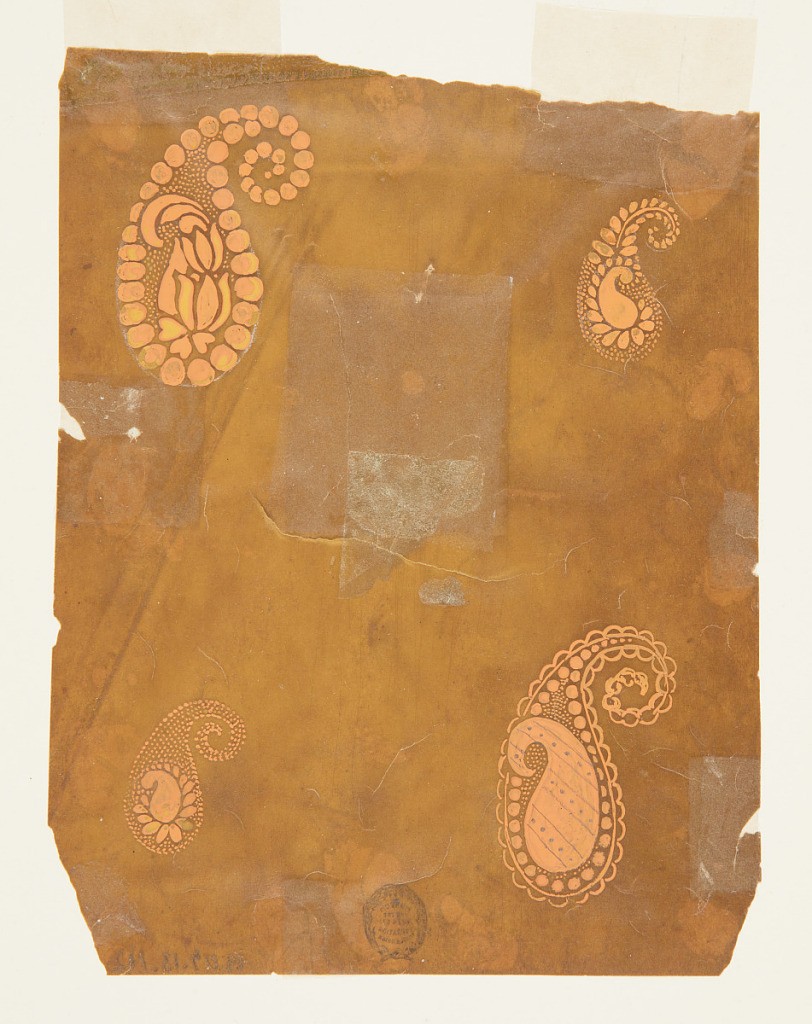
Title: Designs for Woven Paisley
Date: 1825–40
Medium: Brush and orange-pink, yellow gouache, graphite on brown oiled translucent paper
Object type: Drawing
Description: Designs for paisley (four woven Persian cones). At upper left, a small cone resembling a plant sits inside a dotted larger cone bordered with circular beads. At upper right, the larger cone consists of dots and a leaf bough, and the smaller one is lined by leaves. At lower left, the larger cone consists of dots, and the smaller cone resembles the one at upper right. At lower right, the larger cone consits of a lace-like border, circular beads along the border, and dots, while the smaller one contains oblique bands with dots inside drawn in graphite.